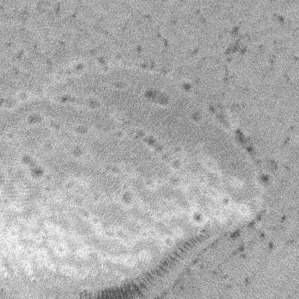
Label: frost